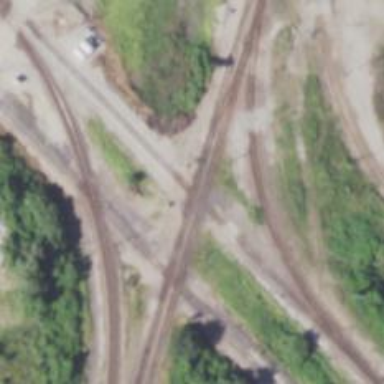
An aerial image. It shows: Railway crossing.